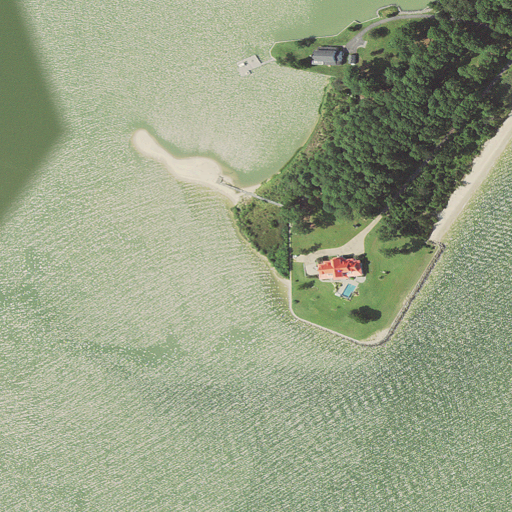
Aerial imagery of cape in Maryland named Saint Jerome Point containing open water, herbaceous wetlands, barren land, open development, evergreen forest, medium intensity development, pasture, woody wetlands, and low intensity development